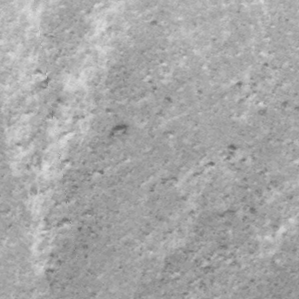
Label: frost